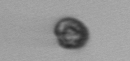
Label: Dinophyceae